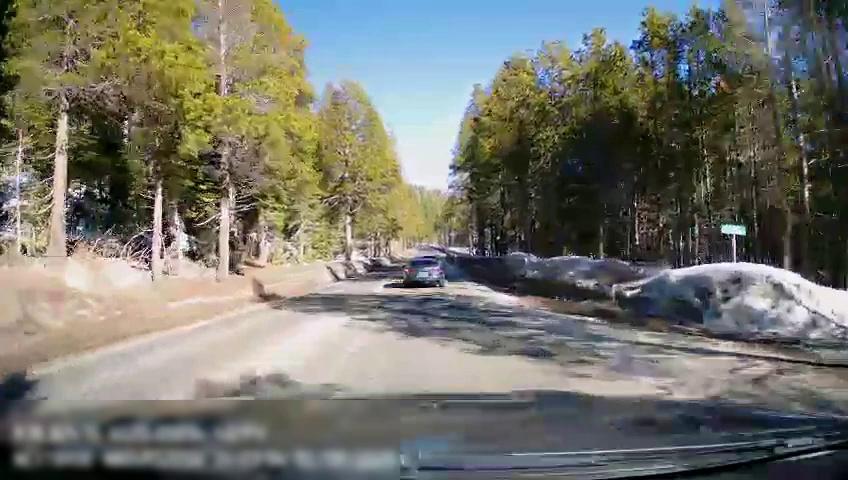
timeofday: Day
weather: Snowy
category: Drivable Space
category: Vehicles | Car
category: Traffic | Signs